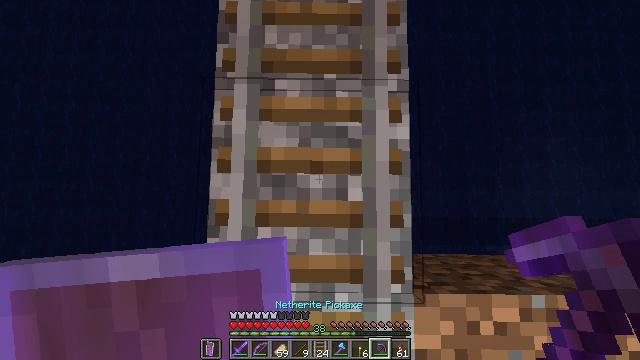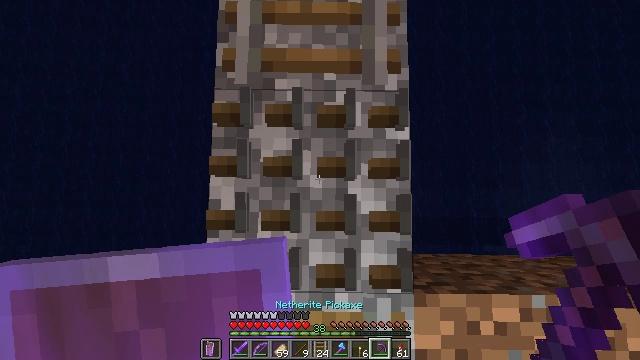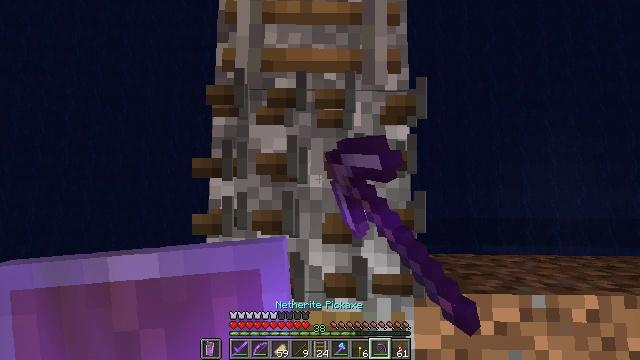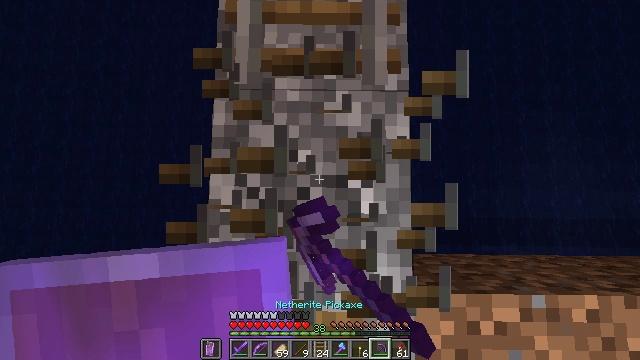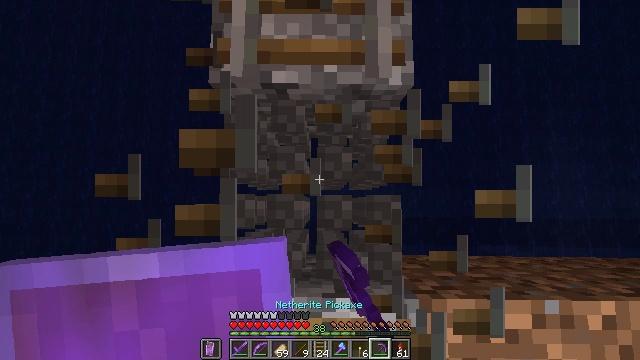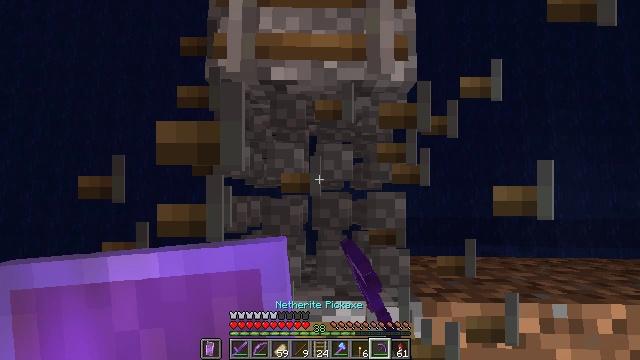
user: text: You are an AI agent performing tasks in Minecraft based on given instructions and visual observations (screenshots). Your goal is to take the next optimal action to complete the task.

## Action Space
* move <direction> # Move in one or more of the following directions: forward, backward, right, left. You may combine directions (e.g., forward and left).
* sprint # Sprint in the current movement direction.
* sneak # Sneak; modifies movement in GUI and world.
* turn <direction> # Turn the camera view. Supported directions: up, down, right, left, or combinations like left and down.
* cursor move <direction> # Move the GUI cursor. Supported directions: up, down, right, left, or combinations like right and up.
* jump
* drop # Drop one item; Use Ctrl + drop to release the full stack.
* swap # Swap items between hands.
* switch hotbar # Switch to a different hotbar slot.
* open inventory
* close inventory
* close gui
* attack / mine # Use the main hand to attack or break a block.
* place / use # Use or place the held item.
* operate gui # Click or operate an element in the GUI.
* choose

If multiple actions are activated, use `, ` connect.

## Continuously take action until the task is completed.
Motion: motion action
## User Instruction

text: Break the rail off the ground.
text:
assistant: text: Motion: sneak, attack / mine
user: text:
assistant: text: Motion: sneak, attack / mine
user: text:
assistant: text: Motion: sneak, attack / mine
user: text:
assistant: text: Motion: sneak, attack / mine
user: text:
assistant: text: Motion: sneak
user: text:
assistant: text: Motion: sneak